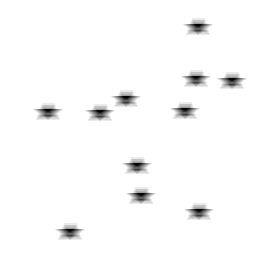
Squares: 0
Triangles: 0
Stars: 11
Total shapes: 11